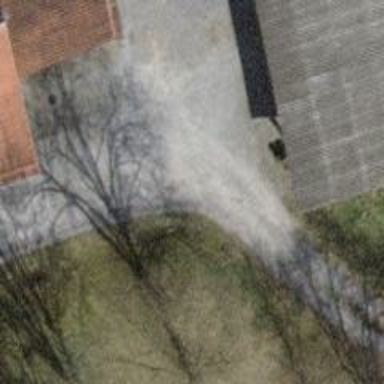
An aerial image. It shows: Fine gravel service road.